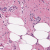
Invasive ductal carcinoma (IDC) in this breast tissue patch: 0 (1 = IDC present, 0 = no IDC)